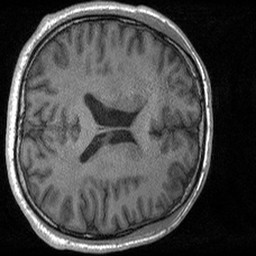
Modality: T1w
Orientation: axial
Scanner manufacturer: siemens
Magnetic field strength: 3 T
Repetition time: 1.54 s
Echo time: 0.00234 s